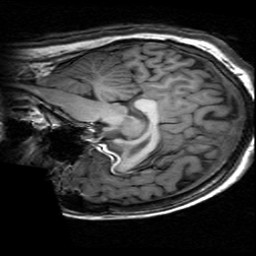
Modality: T1w
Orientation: sagittal
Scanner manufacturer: ge
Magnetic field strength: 3 T
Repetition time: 0.00904 s
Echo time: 0.00184 s